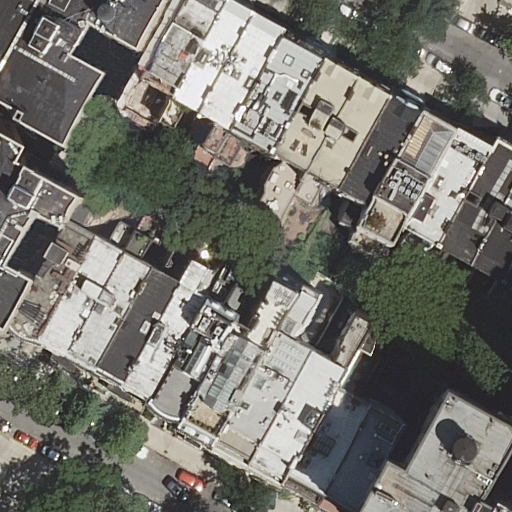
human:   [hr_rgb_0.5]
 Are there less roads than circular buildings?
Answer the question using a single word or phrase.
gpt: no

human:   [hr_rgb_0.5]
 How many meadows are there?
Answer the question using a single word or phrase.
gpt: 0

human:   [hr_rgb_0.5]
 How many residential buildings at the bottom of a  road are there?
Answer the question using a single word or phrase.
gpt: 18

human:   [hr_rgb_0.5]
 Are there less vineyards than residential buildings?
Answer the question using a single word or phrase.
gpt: yes

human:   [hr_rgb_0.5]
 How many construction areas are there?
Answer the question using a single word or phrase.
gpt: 0

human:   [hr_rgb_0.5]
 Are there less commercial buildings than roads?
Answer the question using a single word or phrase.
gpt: yes

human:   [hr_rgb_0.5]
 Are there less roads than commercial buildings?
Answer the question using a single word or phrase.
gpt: no

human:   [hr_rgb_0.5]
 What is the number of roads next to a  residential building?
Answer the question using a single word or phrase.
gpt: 2

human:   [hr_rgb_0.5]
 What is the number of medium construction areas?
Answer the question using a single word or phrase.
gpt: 0

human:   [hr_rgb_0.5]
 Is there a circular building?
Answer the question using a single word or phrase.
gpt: no

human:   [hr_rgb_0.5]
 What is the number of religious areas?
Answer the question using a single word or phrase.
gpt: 0

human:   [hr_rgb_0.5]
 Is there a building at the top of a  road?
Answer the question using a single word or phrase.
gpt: yes

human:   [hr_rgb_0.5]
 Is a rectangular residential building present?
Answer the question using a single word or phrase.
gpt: yes

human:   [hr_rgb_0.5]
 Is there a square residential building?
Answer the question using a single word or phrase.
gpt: no

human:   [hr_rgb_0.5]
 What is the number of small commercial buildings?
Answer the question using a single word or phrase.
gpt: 0

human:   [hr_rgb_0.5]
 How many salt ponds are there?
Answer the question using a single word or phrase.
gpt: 0

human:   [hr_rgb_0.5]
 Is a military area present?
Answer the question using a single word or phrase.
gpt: no

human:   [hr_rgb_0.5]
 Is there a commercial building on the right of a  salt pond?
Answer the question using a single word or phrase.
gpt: no

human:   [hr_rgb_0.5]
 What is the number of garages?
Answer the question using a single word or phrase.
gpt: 0

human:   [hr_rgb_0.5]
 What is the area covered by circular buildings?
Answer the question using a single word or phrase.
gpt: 0m2

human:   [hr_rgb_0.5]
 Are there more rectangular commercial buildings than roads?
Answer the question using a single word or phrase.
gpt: no

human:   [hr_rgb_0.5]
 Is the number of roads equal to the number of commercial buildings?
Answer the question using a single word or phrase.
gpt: no

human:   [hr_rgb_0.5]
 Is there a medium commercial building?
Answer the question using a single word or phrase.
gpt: no

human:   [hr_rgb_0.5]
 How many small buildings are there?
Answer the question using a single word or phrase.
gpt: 0

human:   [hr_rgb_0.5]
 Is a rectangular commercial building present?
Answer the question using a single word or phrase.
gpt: no

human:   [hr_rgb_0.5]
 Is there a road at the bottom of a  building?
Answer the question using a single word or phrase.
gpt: yes

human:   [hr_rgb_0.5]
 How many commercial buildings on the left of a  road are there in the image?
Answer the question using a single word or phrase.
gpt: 0

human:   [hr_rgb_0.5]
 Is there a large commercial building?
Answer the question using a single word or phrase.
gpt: no

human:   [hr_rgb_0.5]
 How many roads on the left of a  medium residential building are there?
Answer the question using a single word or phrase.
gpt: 1

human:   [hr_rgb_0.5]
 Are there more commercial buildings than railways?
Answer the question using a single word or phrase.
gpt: no

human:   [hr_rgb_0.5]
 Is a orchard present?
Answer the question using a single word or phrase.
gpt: no

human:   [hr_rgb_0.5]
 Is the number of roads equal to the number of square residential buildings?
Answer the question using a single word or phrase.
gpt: no

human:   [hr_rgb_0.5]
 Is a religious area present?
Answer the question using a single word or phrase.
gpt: no

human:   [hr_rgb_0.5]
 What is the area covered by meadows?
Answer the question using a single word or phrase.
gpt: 0m2

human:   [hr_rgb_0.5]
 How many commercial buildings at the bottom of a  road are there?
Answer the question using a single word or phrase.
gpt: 0

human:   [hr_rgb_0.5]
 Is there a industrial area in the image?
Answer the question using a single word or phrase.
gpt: no